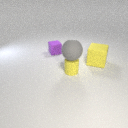
large yellow rubber cube to the right of small purple rubber cube